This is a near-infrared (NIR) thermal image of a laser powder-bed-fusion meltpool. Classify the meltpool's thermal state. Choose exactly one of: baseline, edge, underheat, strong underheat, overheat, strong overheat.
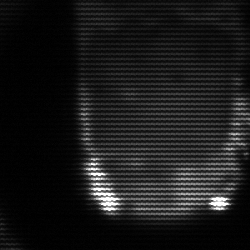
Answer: baseline